Interaction volume radius: 10 \u00c5
Interaction volume height: 20 \u00c5
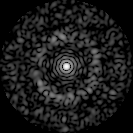
Disorder parameter: 0.8303